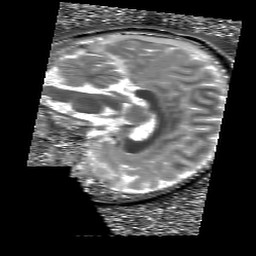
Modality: T1map
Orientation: sagittal
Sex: male
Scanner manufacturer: siemens
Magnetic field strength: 3 T
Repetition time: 5 s
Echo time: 0.00368 s